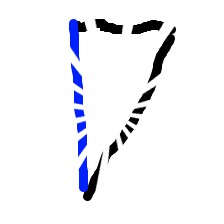
Shape: triangle